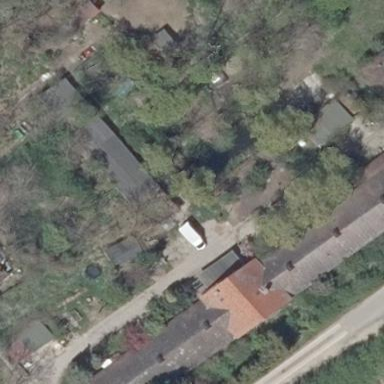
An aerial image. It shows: Simple house.